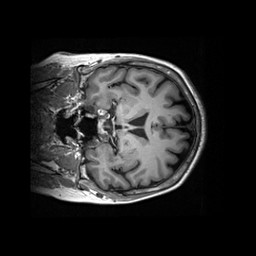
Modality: T1w
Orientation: coronal
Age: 67
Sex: female
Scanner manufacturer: siemens
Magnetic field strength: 3 T
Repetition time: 2.2 s
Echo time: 0.00245 s